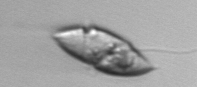
Label: Gyrodinium